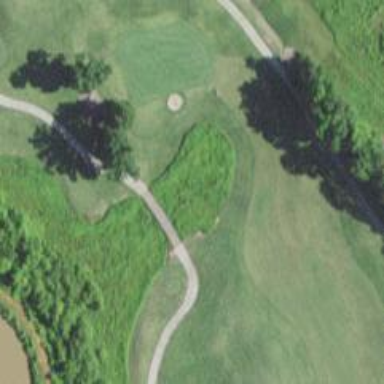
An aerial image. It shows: Service road designated as golf cart path.